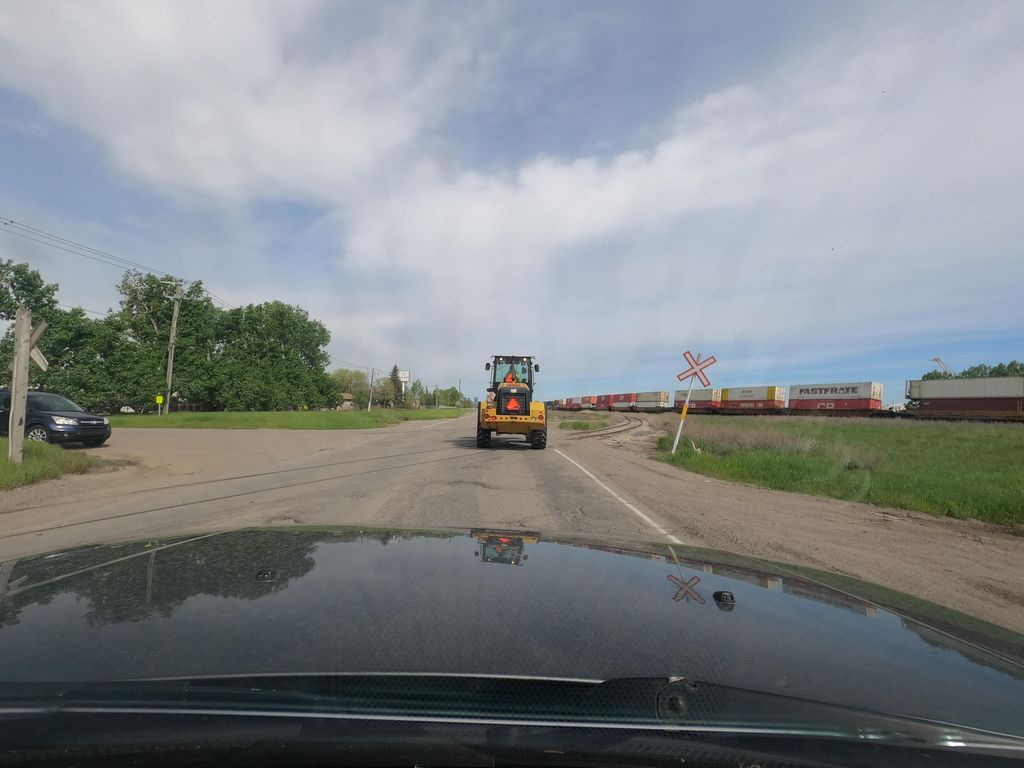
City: calgary